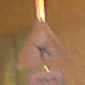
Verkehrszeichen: FlugbetriebRechts
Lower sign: LaengeEinerStrecke3
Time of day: Night
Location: Outdoor (Urban)
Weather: Clear
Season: NotSpecified
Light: Artificial